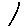
Label: line